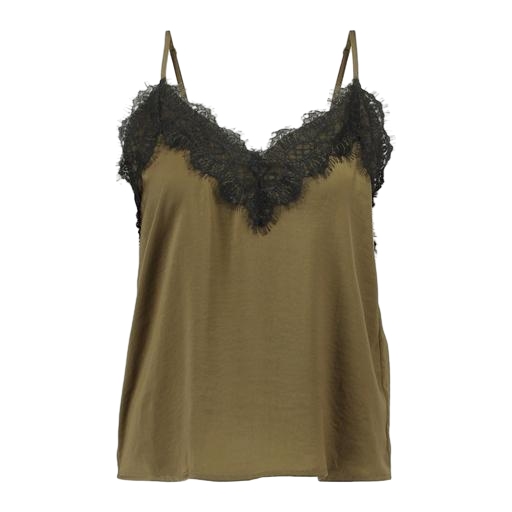
multicolor vila brown lace detail cami, black dentelle lace-detail camisole, black curve cami rib lace, white background